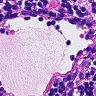
Metastatic tissue present: no